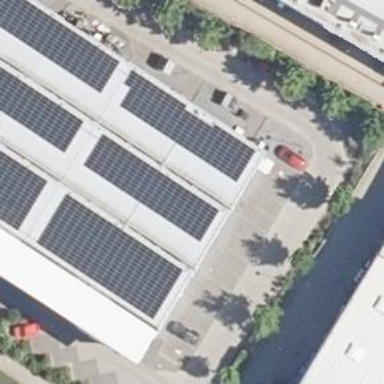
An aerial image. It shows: Solar photovoltaic panel generator placed on roof.